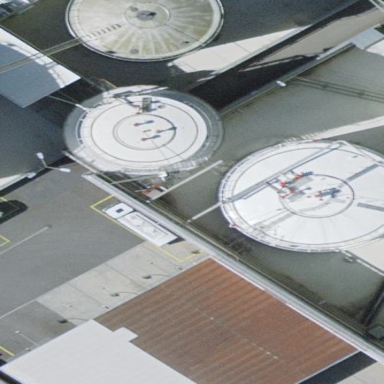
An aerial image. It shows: Industrial building housing storage tank.